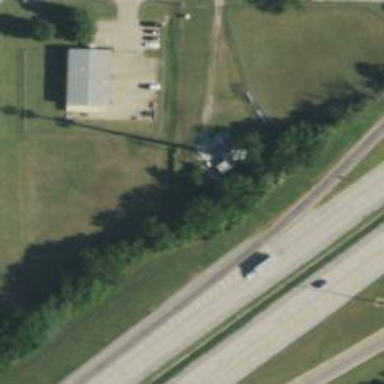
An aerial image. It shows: Man-made mast used for communication purposes.